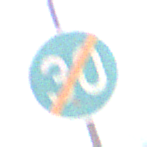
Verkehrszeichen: EndeMindestgeschwindigkeit
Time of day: Midday
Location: Outdoor (Nature)
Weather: PartlyCloudy
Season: NotSpecified
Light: Natural